Interaction volume radius: 5 \u00c5
Interaction volume height: 15 \u00c5
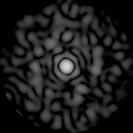
Disorder parameter: 0.8464